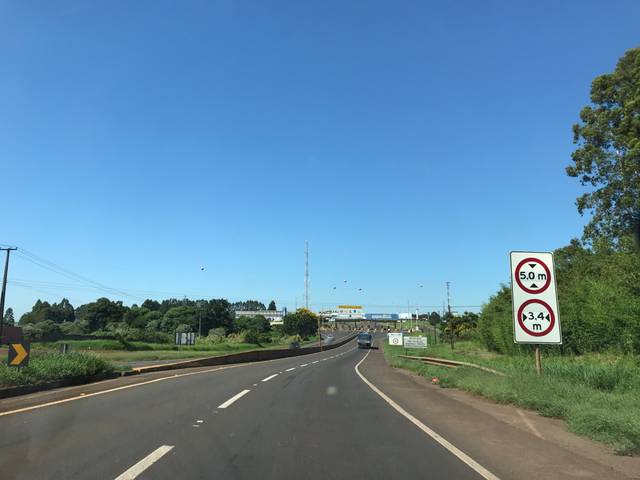
Region: Brazil
Coordinates: -23.358, -51.396